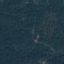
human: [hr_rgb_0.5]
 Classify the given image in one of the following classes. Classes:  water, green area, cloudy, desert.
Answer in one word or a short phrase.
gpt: green area